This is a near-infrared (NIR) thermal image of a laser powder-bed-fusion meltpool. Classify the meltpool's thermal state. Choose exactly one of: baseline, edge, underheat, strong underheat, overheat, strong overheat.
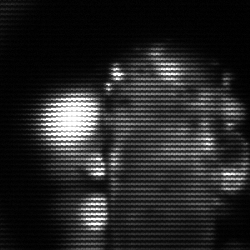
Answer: strong underheat